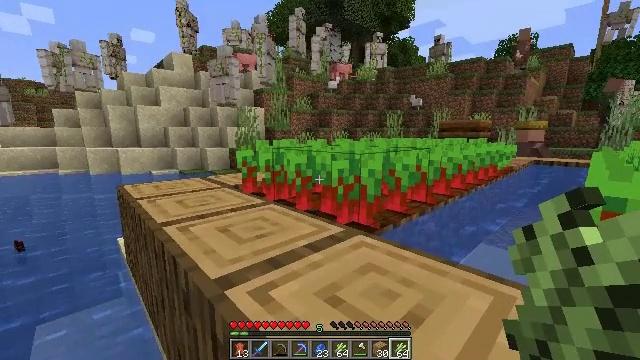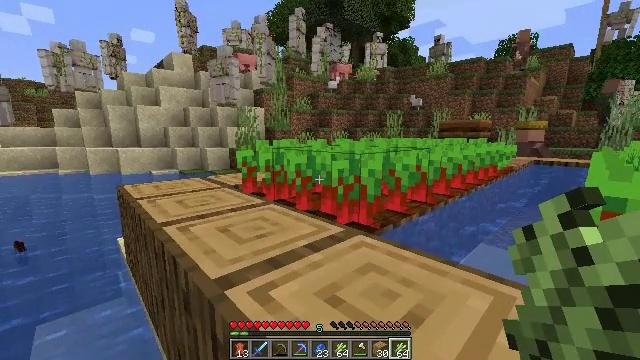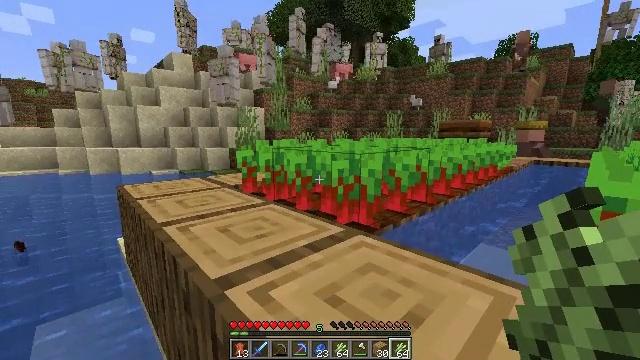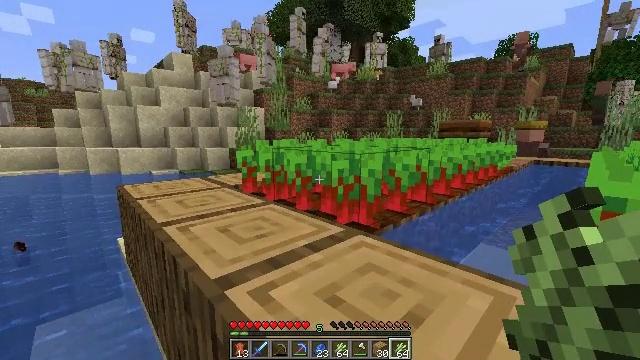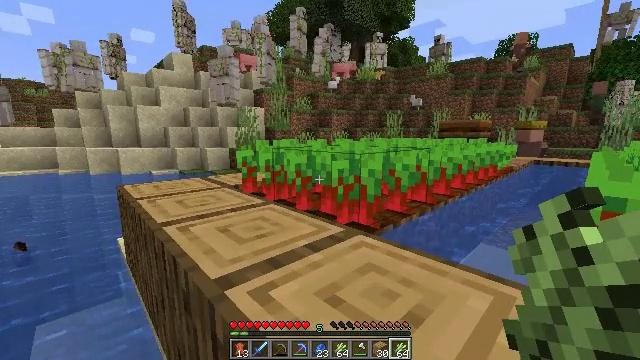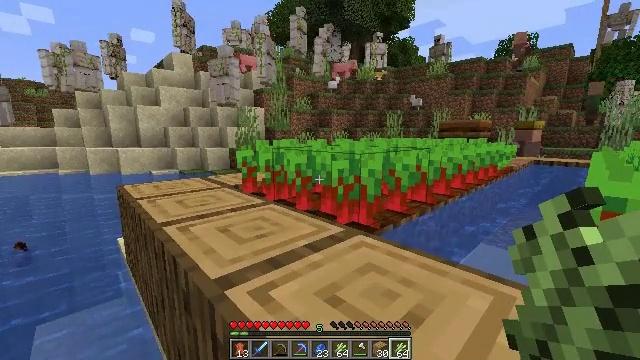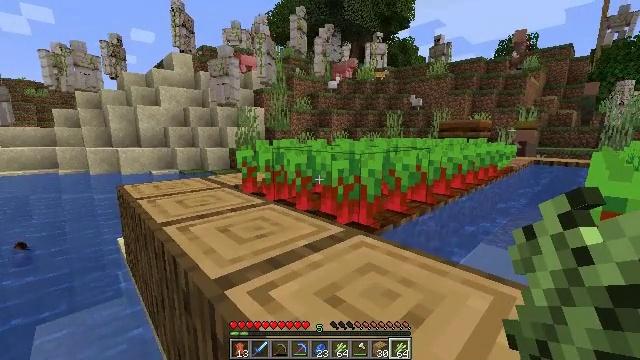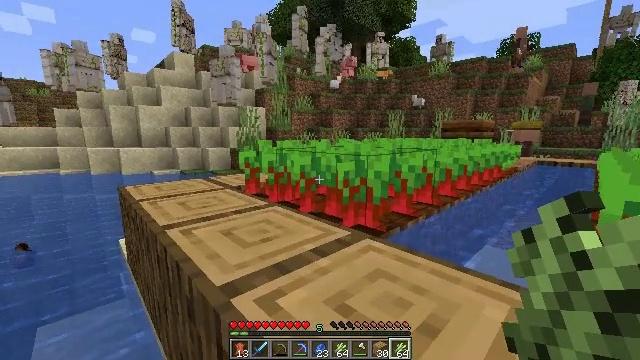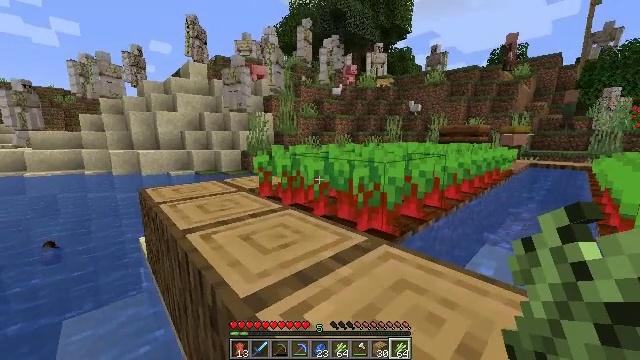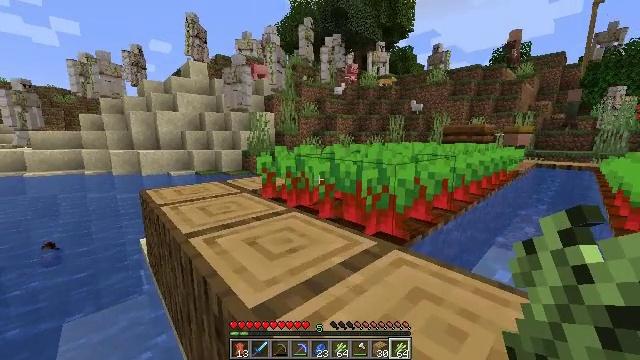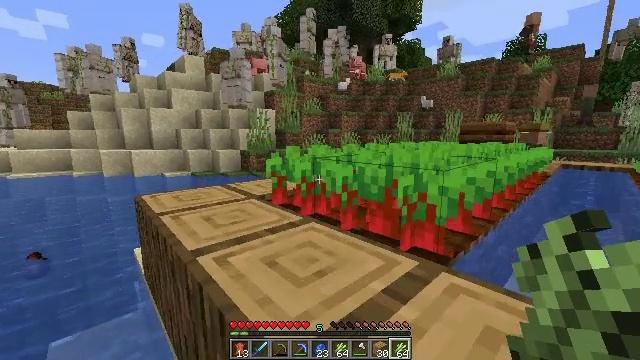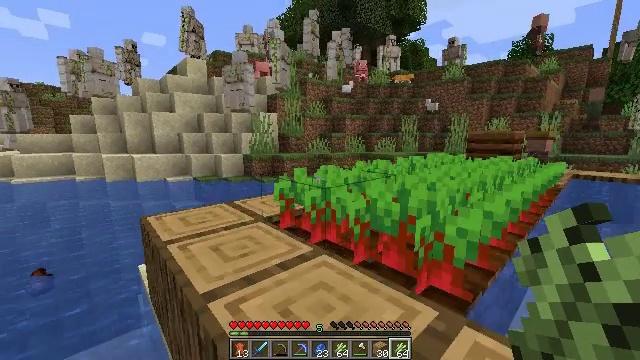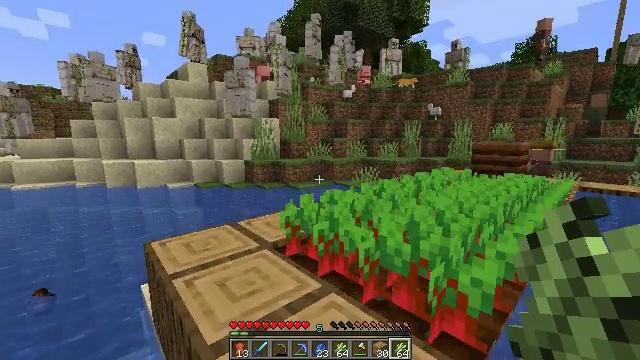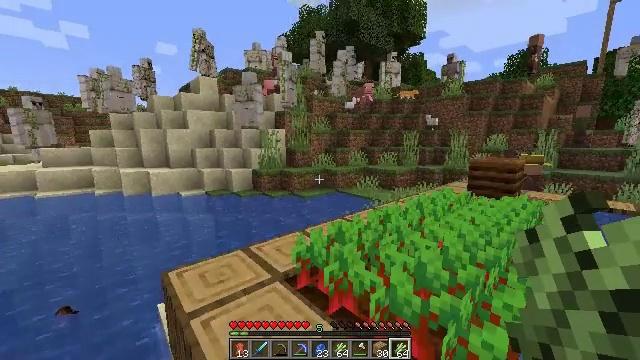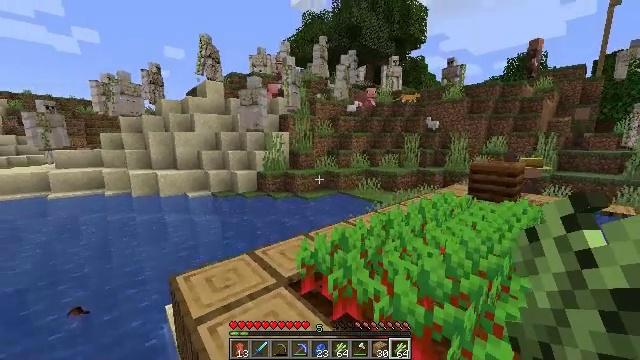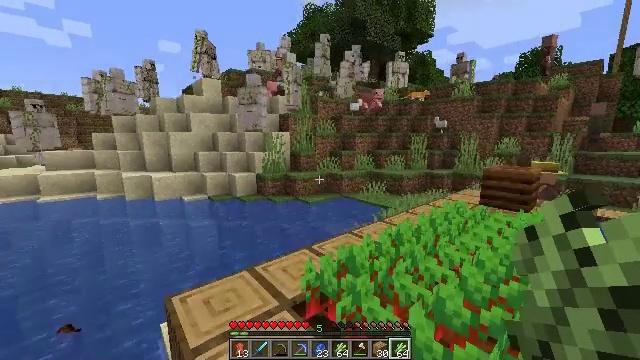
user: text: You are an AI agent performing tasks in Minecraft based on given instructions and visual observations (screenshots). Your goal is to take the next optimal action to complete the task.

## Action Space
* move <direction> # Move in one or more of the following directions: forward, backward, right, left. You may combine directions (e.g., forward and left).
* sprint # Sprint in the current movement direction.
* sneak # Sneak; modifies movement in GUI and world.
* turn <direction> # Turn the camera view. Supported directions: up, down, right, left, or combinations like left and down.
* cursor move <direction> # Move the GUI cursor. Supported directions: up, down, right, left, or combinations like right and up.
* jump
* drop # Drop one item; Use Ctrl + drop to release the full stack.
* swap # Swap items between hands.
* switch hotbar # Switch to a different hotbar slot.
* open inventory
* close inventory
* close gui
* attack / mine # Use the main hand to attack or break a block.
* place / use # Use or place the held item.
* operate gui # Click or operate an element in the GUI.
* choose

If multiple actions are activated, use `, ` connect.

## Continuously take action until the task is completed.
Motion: motion action
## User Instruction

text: Gather beetroots by breaking the plants.
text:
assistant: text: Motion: sprint
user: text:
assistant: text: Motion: sprint
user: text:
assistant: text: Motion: sprint
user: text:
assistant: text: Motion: sprint
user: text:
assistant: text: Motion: sprint
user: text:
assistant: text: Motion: sprint
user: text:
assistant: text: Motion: move forward, sprint
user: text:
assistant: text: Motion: move forward, sprint
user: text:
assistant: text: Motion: move forward, sprint
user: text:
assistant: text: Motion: move forward, sprint
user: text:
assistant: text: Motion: move forward, sprint, jump
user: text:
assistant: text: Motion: move forward, sprint, jump
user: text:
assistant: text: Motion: move forward, sprint, jump
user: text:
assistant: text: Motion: move forward, sprint, jump
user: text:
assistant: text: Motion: move forward, sprint, jump
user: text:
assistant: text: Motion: move forward, sprint, jump
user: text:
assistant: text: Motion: move forward, sprint, jump
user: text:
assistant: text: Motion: move forward, sprint, turn left, jump
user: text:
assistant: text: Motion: move forward, sprint, turn left and down
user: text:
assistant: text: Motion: move forward, sprint, turn left and down
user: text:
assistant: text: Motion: move forward, sprint, turn left
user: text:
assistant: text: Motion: move forward, sprint, turn left
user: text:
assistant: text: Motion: move forward, sprint, turn left
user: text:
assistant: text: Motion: move forward, sprint, turn left
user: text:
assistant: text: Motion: move forward, sprint, turn left
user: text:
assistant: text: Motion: move forward, sprint, turn left
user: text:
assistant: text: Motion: move forward, sprint, turn left
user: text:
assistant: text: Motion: move forward, sprint
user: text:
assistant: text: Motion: move forward, sprint
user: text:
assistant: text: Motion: move forward, sprint